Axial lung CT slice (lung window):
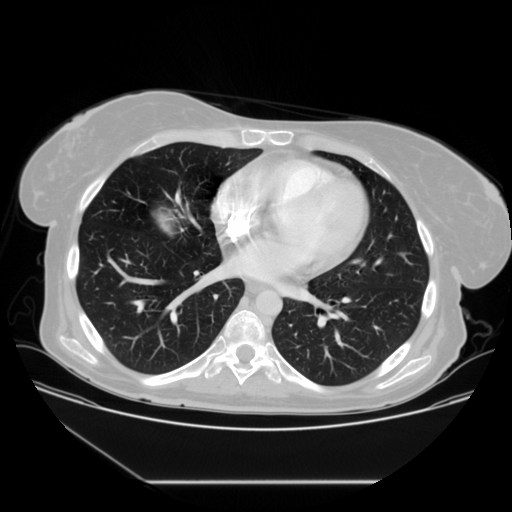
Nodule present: no